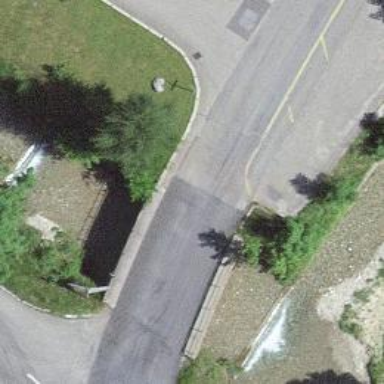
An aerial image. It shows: Unclassified road on bridge.